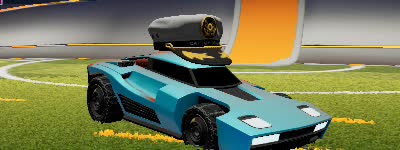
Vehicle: breakout